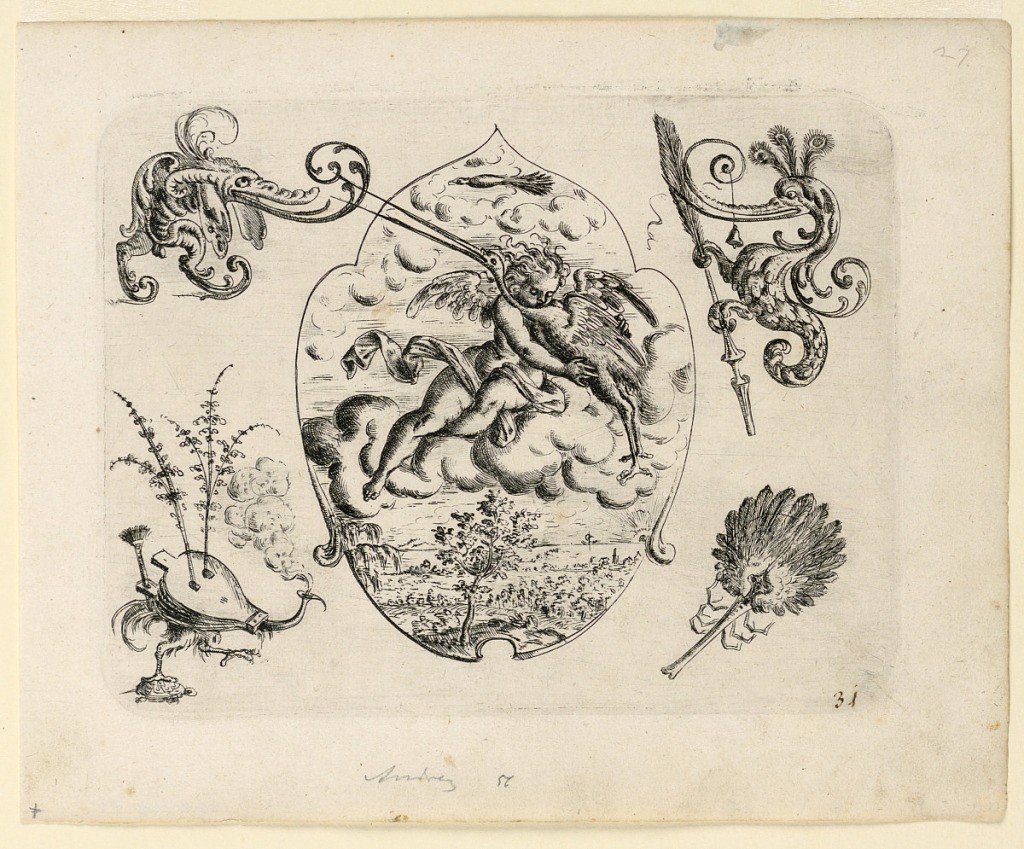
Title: Plate 31, from Neüw Grotteßken Buch (New Grotesque Book)
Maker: Christoph Jamnitzer, German, 1563 - 1618
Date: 1610
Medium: Engraving on laid paper
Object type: Print
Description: Ornamental escutcheon, center, with a scene of a putto embracing a stork-like bird on a cloud bank, with landscape below. At the four corners, fantastic creatuers, two conmposed of bellows and fan.